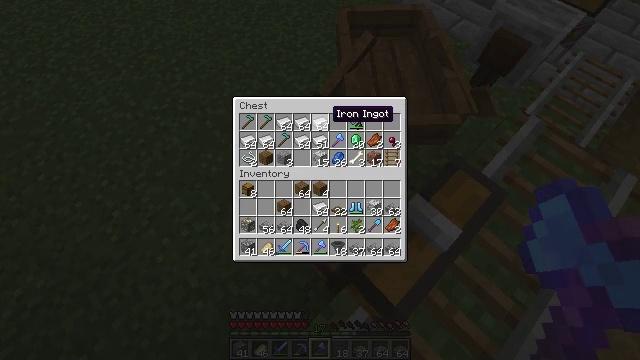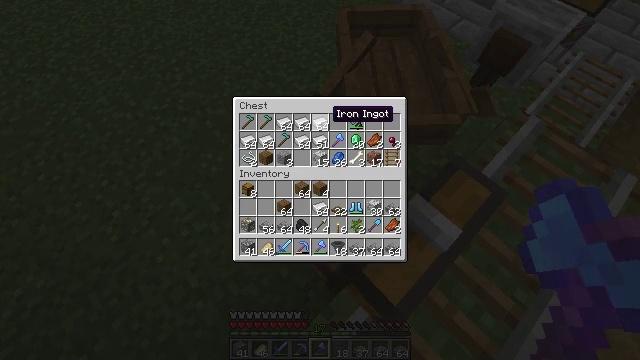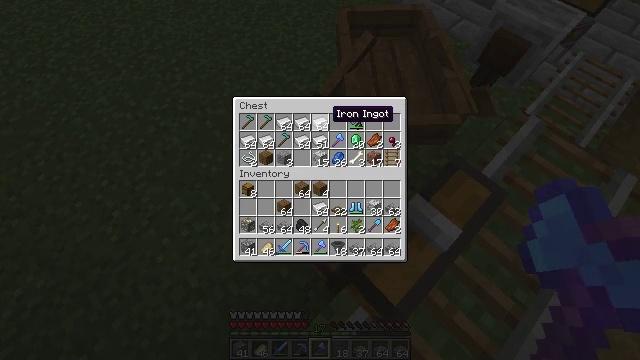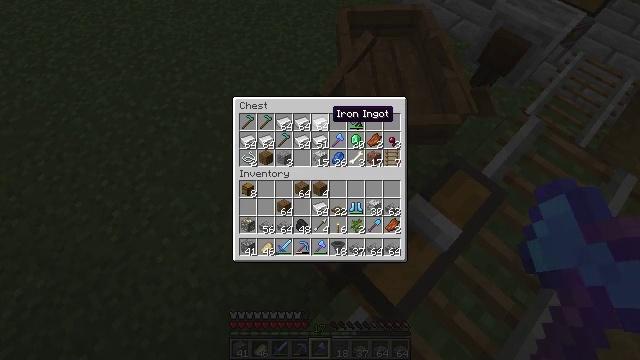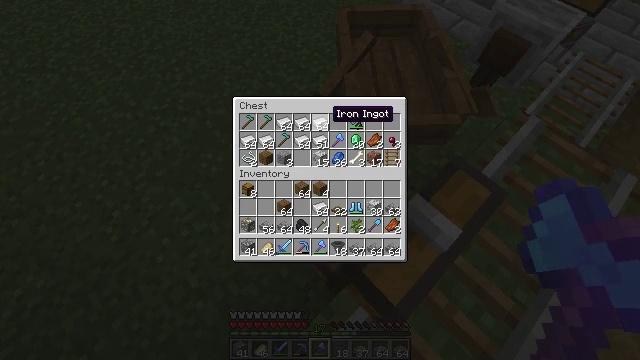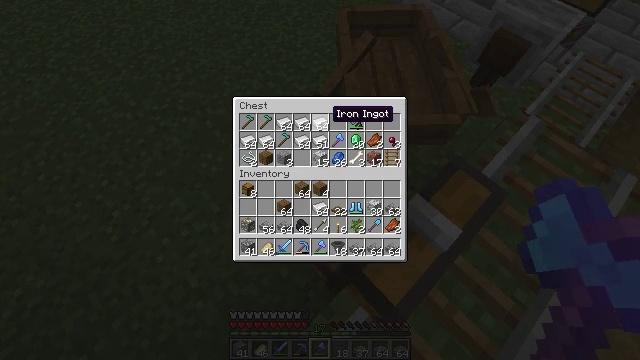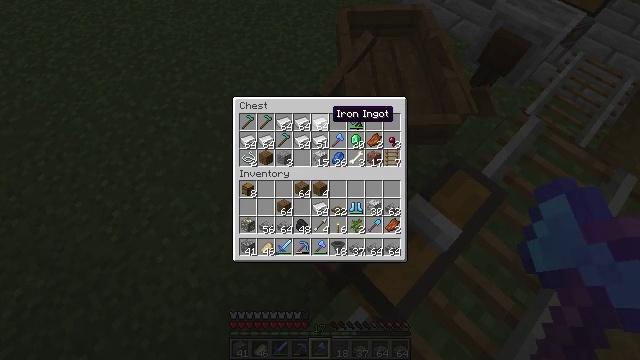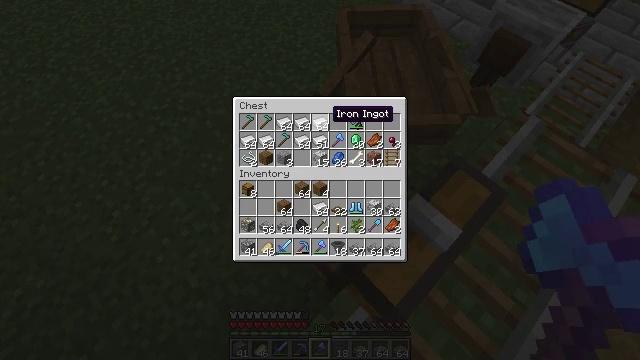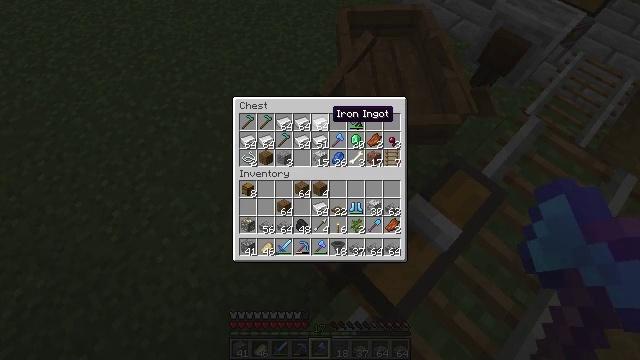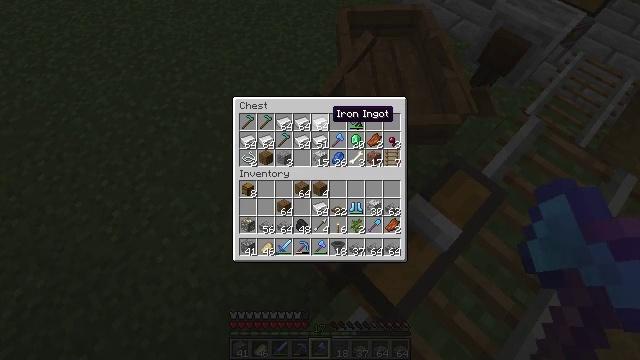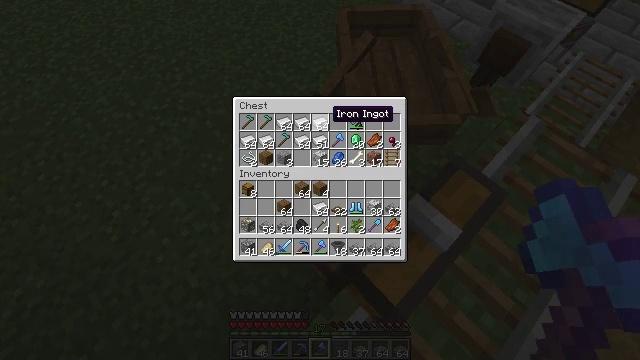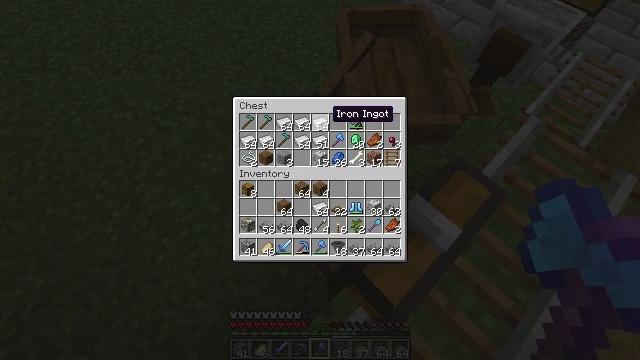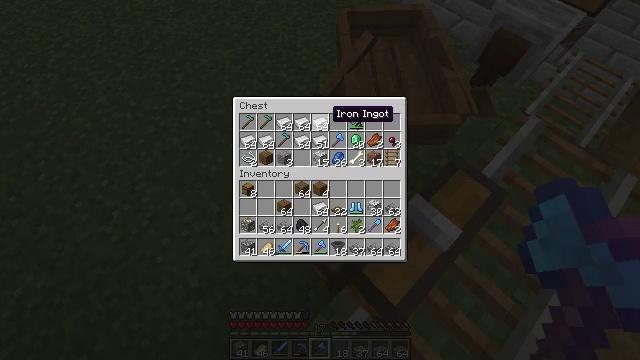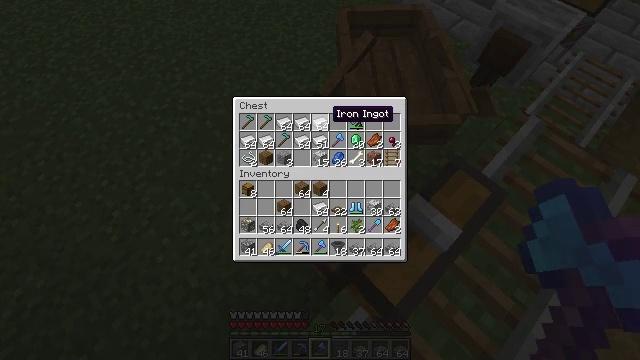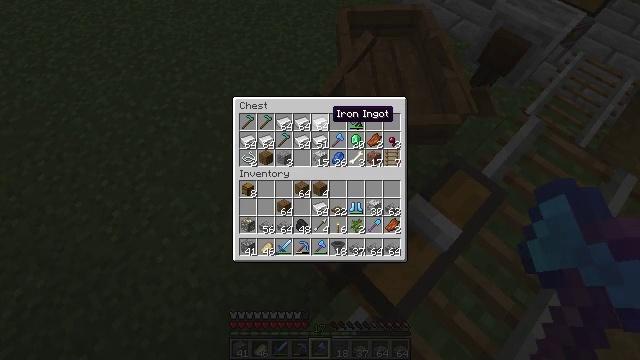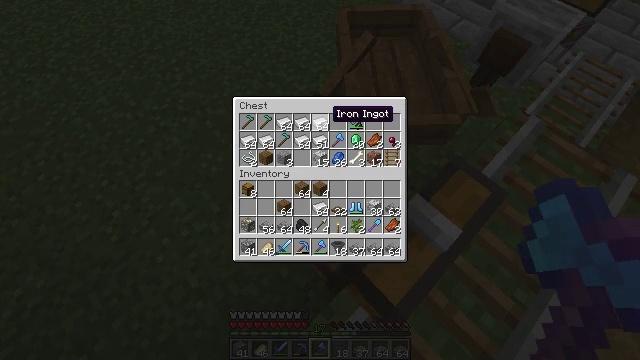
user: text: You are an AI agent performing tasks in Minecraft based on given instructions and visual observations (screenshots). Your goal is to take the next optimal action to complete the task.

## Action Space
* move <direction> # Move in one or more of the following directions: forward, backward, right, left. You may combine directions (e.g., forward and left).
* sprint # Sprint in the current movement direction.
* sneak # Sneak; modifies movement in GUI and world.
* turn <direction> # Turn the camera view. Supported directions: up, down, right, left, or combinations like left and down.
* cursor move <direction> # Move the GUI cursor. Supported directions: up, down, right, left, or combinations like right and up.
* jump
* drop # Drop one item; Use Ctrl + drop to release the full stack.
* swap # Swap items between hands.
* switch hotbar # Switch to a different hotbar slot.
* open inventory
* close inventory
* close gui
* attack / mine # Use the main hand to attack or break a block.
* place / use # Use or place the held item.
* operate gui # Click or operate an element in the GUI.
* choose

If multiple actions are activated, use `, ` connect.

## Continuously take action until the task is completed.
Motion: motion action
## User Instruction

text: Put iron ingots in the crafting grid to craft an iron block.
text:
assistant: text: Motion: sneak
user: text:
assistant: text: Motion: sneak
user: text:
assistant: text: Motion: sneak
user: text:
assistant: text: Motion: sneak
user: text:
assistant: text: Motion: sneak
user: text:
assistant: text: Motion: sneak
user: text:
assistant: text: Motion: sneak
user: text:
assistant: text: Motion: sneak
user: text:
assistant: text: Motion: sneak
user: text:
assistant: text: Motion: sneak
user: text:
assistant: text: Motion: sneak
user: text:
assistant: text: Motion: sneak
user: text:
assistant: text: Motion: sneak
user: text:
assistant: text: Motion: sneak
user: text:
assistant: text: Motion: sneak
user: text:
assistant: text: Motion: sneak
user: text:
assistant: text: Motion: sneak
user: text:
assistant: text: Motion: sneak
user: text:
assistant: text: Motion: sneak
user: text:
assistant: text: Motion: sneak
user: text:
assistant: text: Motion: sneak
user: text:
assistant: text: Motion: sneak
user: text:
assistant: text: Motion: sneak
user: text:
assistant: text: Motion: sneak
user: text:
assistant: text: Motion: sneak
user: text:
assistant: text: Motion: sneak
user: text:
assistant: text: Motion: sneak
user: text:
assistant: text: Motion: sneak
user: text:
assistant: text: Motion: sneak
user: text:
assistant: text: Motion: sneak